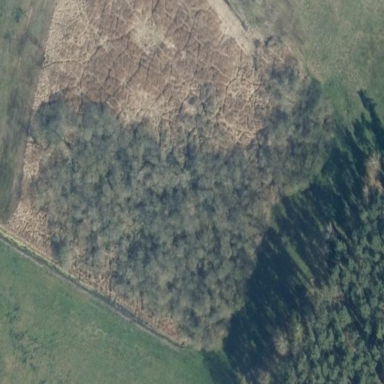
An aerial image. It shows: Patch of scrub vegetation.